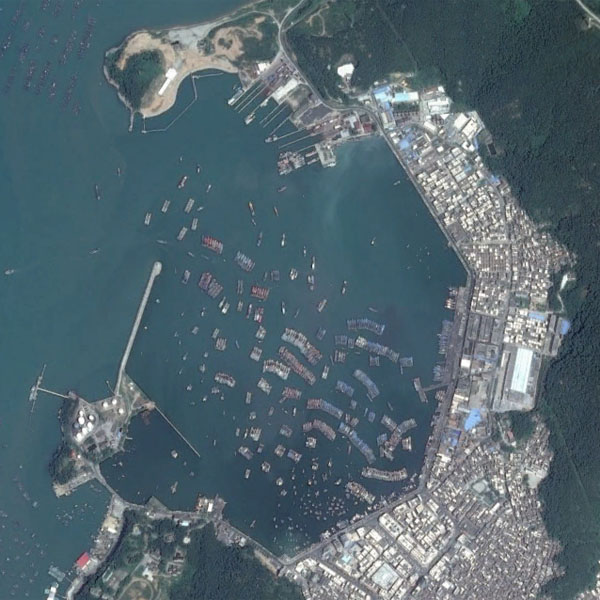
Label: Port